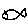
Label: fish